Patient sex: M
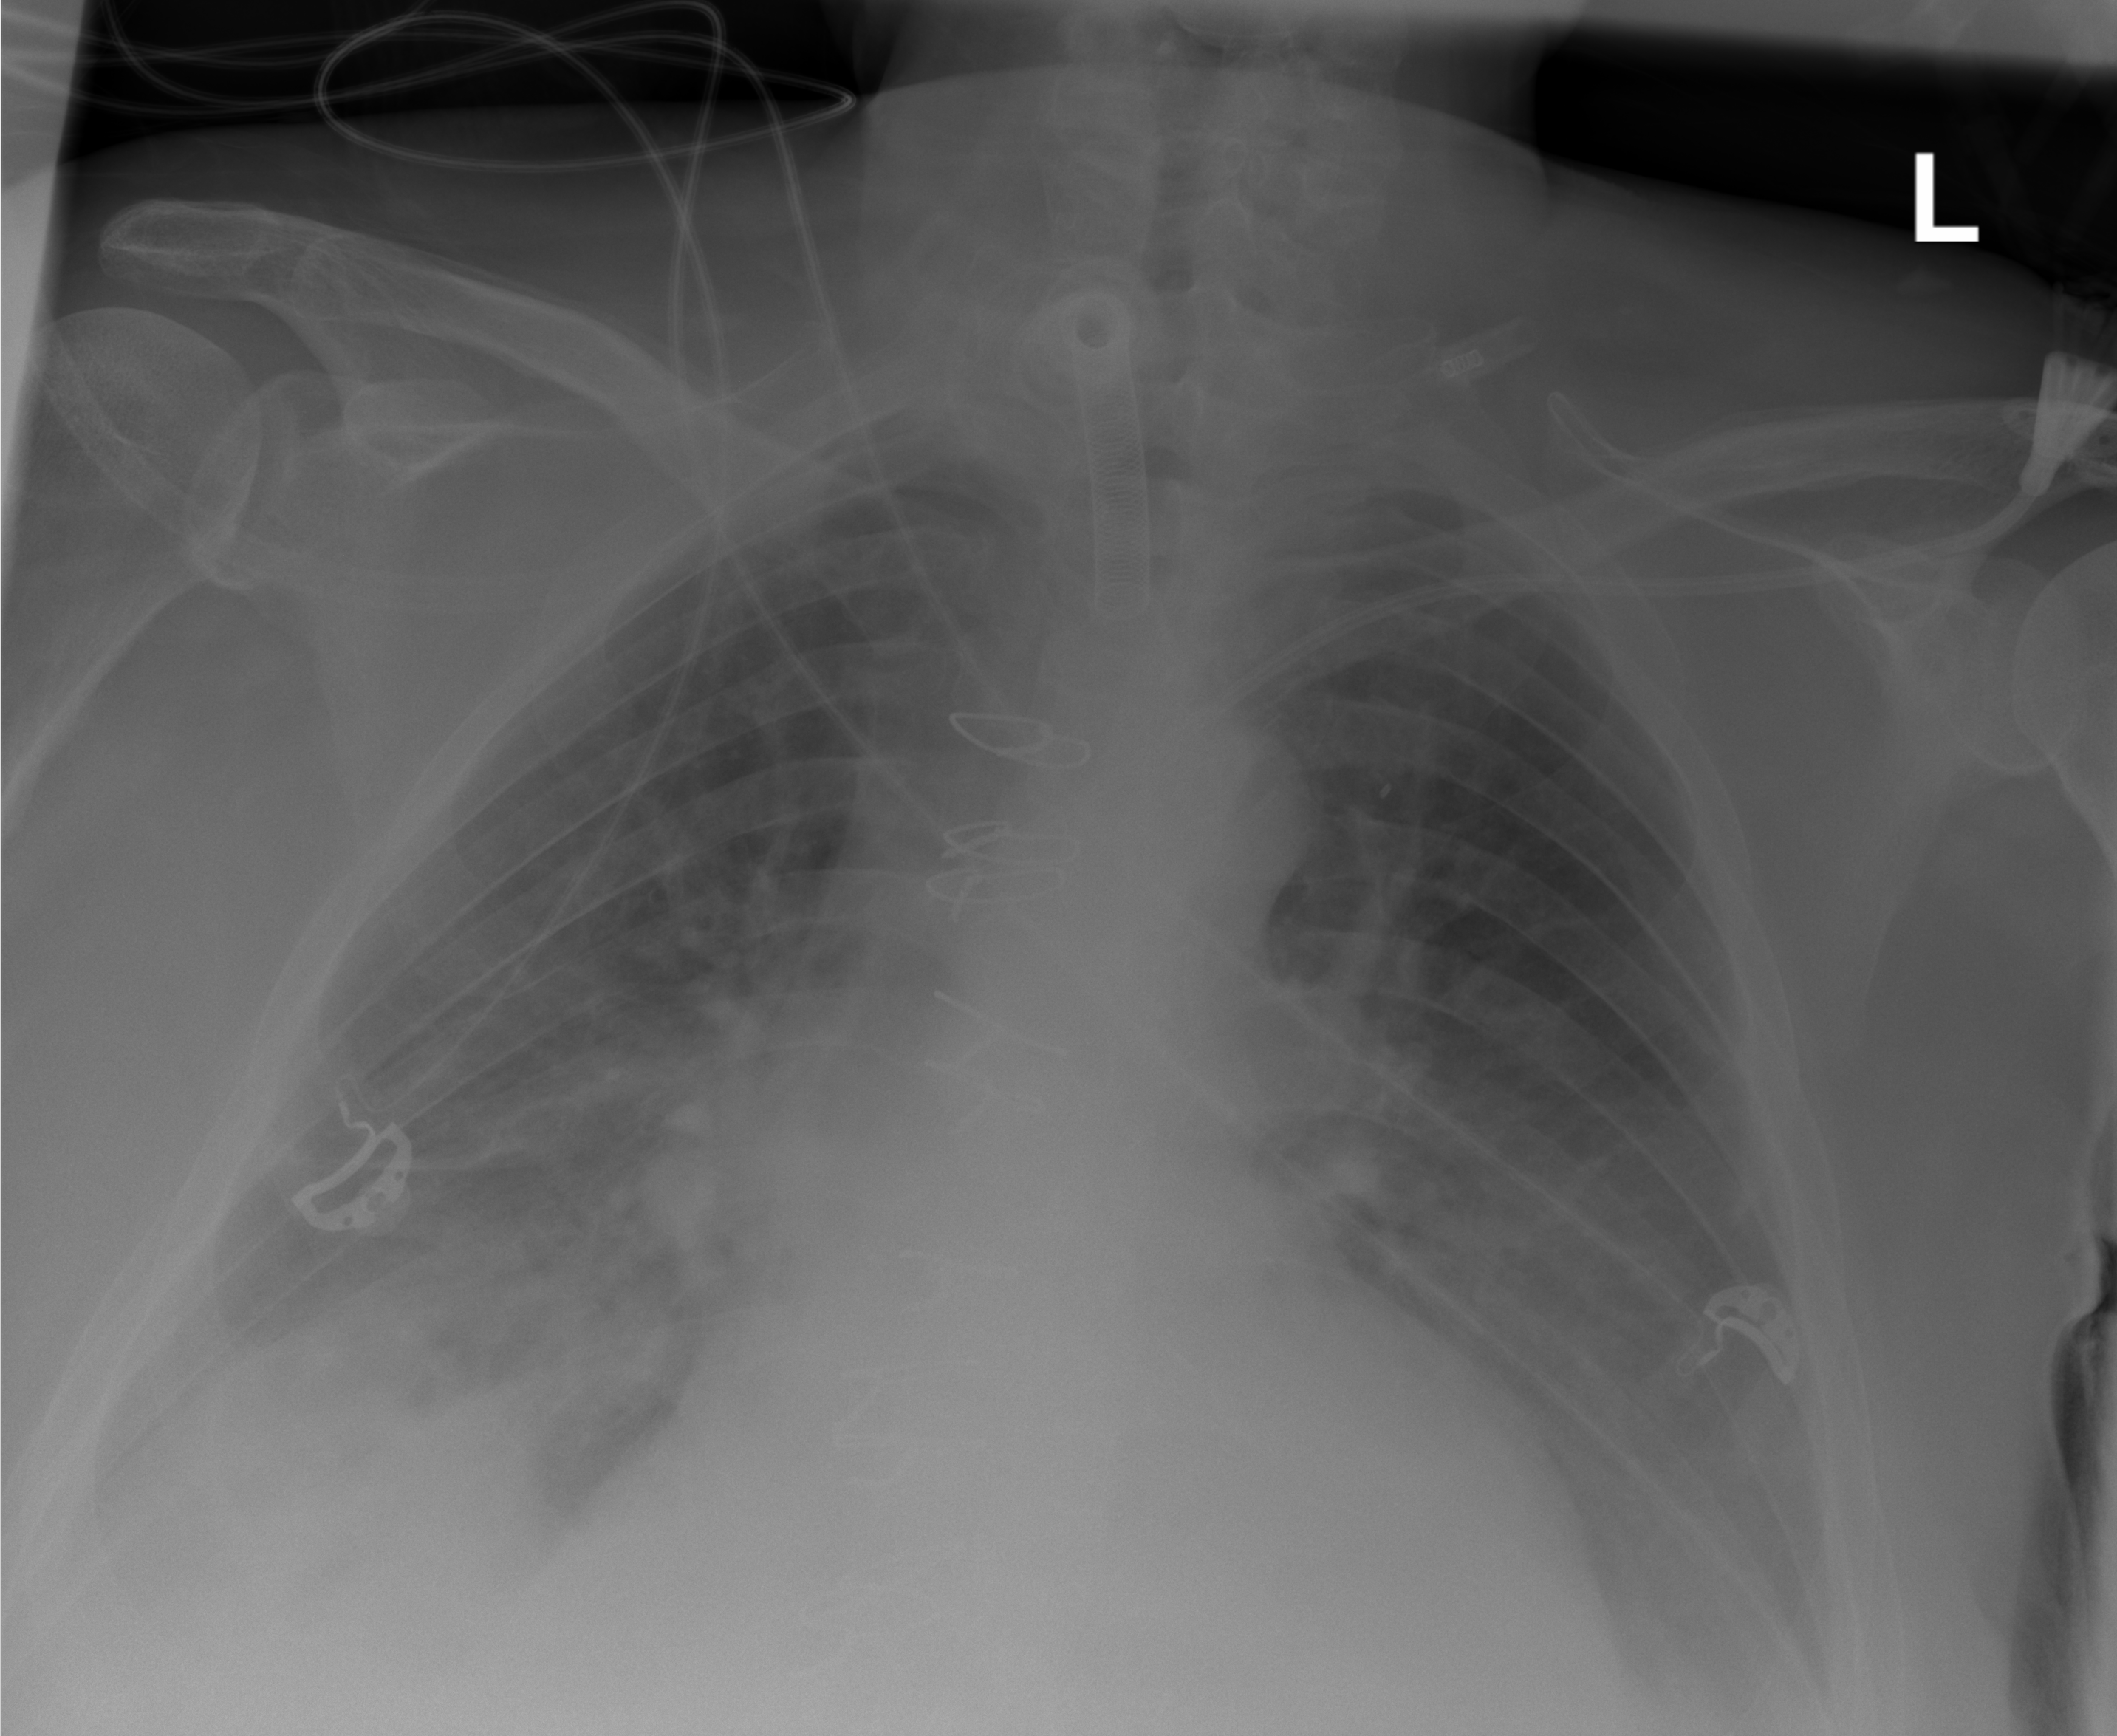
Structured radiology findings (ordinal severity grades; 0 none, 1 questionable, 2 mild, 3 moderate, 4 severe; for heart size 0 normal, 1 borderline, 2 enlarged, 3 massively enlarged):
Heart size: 2
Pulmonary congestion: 0
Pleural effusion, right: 2
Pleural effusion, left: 2
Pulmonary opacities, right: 4
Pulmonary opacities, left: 1
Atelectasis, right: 2
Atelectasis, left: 2